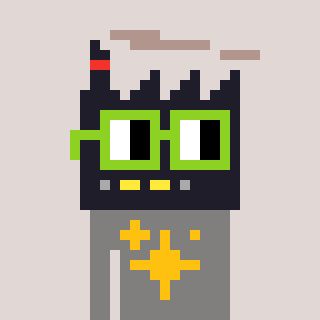
a pixel art character with square light green glasses, a factory-shaped head and a bluegrey-colored body on a warm background